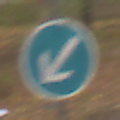
Verkehrszeichen: VorgeschriebeneVorbeifahrtLinks
Umgebung: Outdoor, Nature
Tageszeit: Midday
Wetter: Overcast
Licht: Natural
Jahreszeit: NotSpecified
Kontrast: LowContrast